Aerial crown-view tile of a tropical tree (Barro Colorado Island, Panama), acquired 20250414:
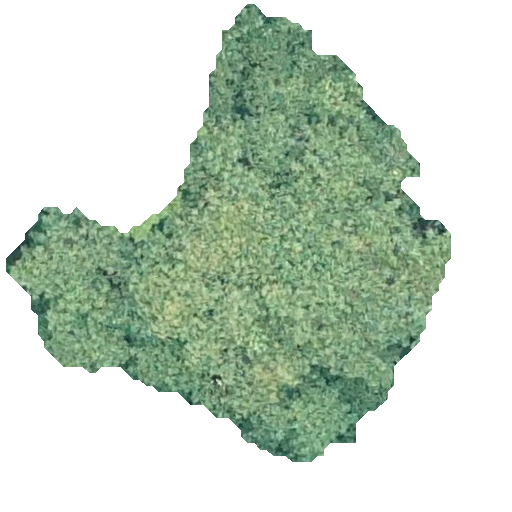
Species: Hieronyma alchorneoides
GBIF accepted scientific name: Hieronyma alchorneoides
Crown area: 160.576 m²